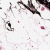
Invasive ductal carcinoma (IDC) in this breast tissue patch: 0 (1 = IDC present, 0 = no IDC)